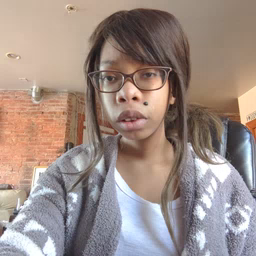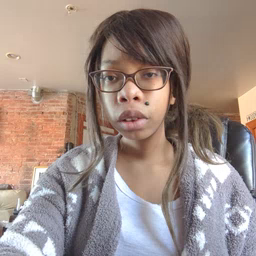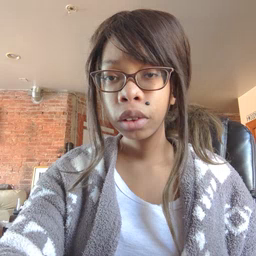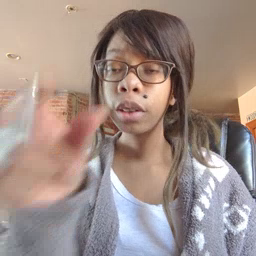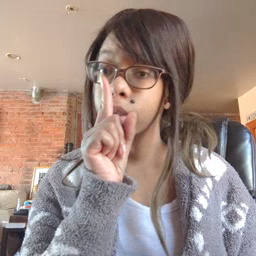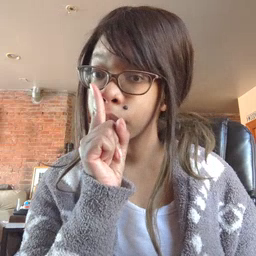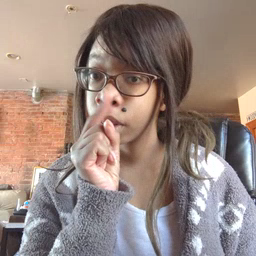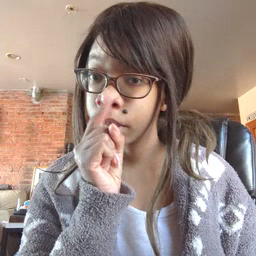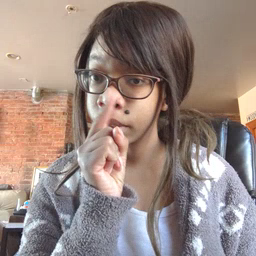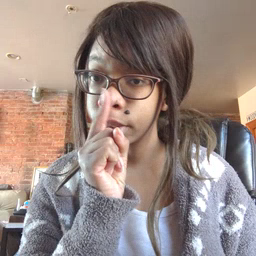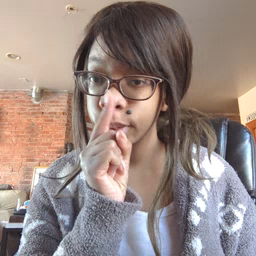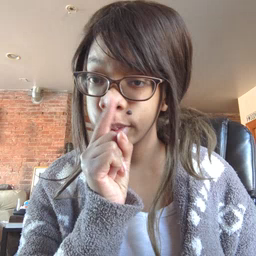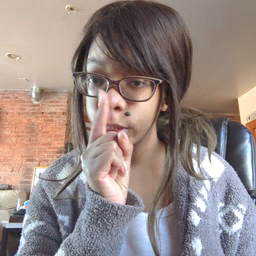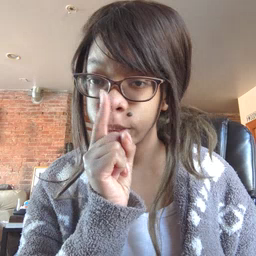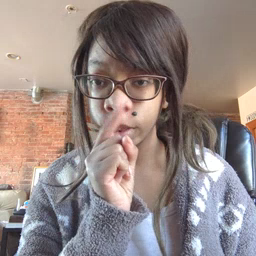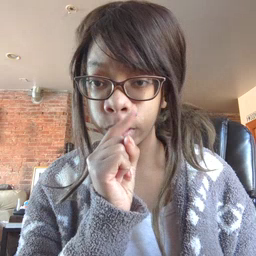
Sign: mouse